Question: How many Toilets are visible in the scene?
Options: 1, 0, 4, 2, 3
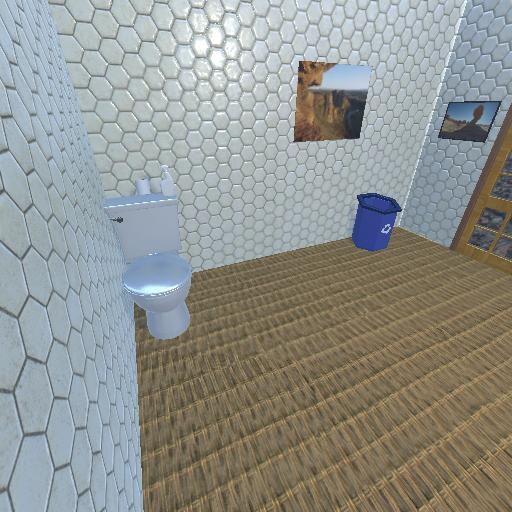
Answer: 1